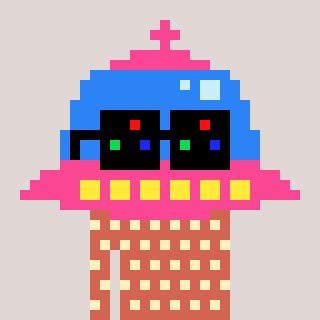
a pixel art character with square black sunglasses, a ufo-shaped head and a peachy-colored body on a warm background